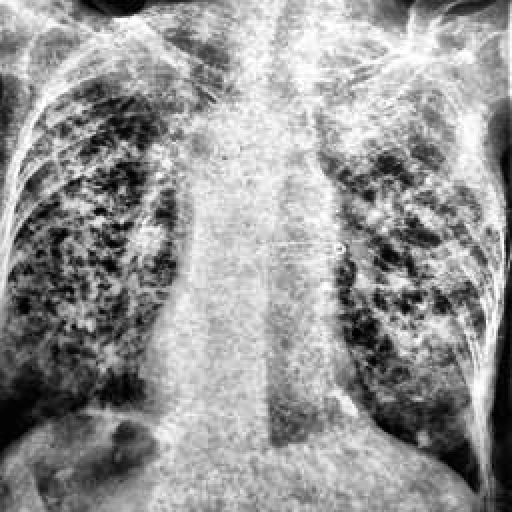
Finding: TUBERCULOSIS